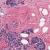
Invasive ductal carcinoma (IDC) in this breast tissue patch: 1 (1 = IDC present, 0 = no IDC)